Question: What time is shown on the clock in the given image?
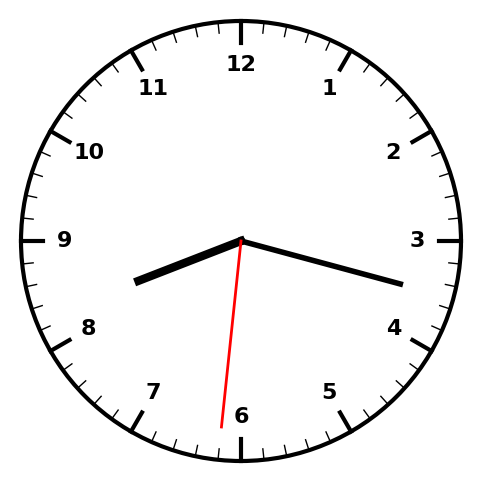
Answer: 08:17:31